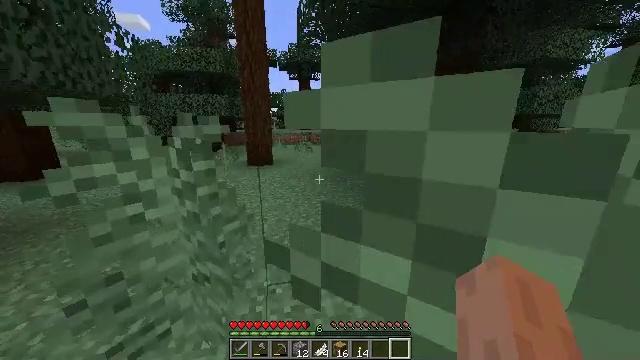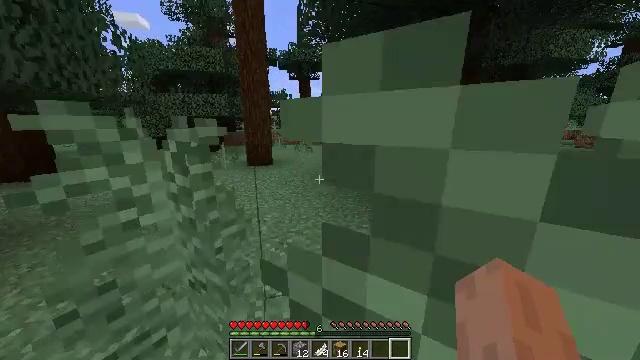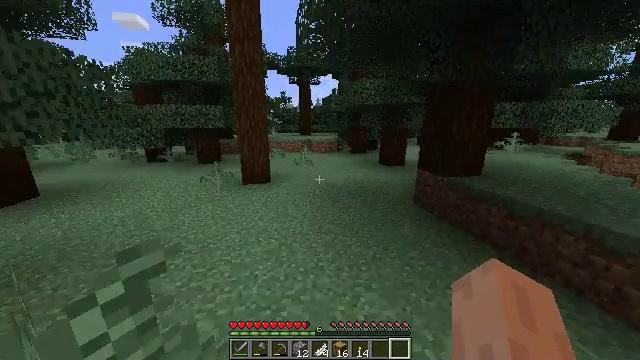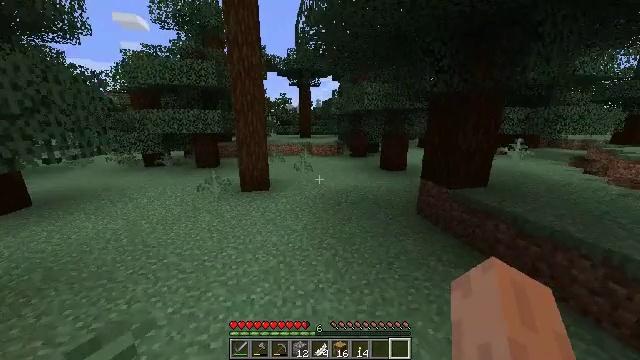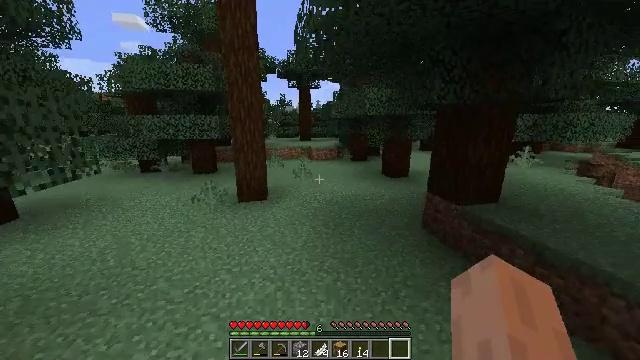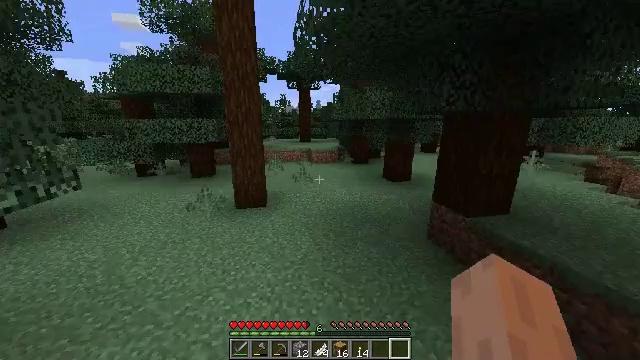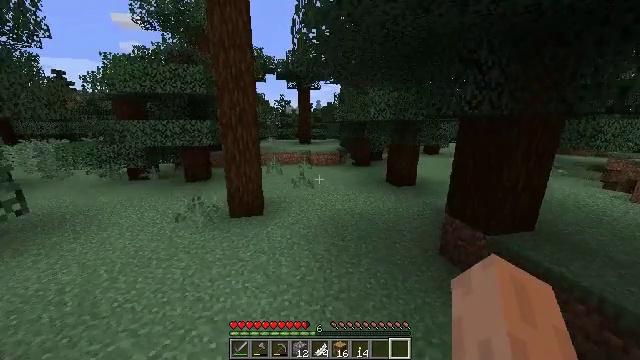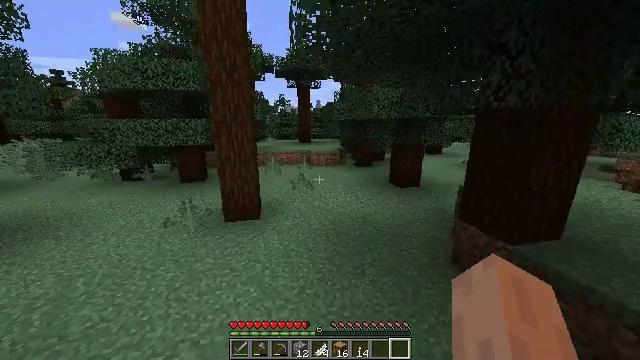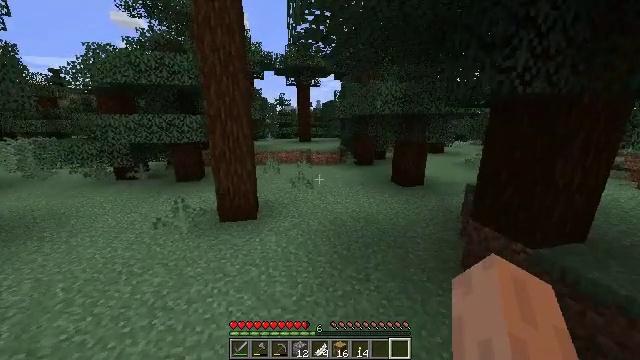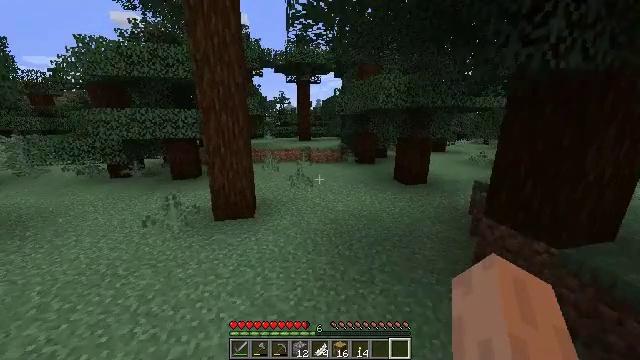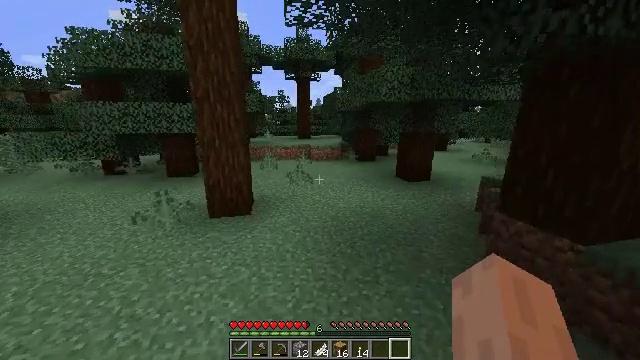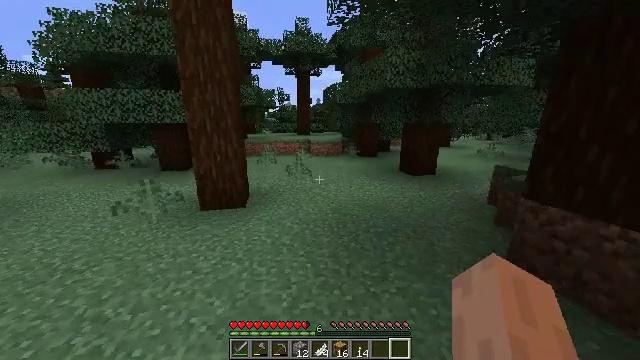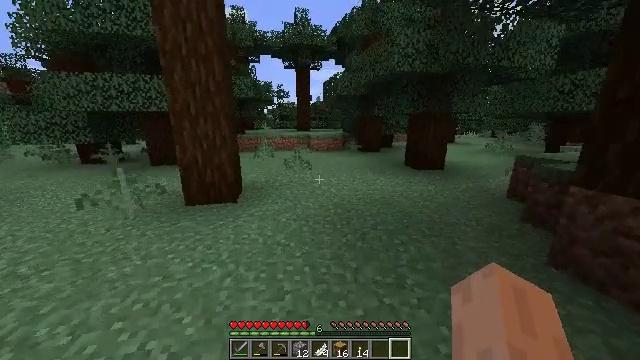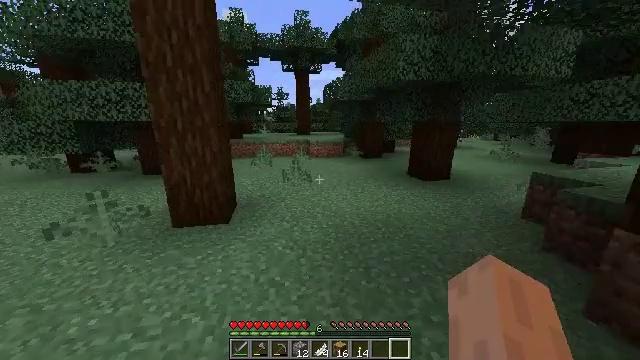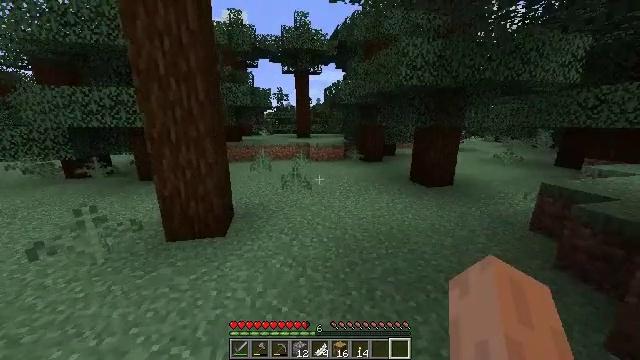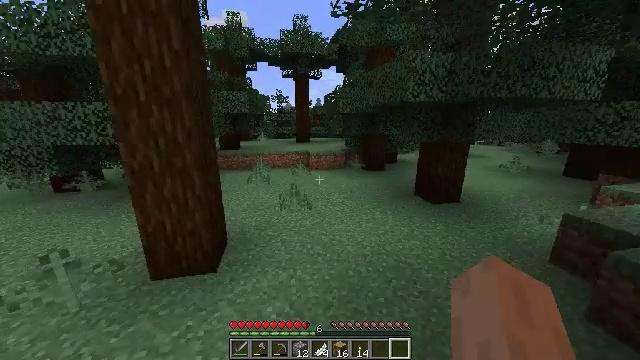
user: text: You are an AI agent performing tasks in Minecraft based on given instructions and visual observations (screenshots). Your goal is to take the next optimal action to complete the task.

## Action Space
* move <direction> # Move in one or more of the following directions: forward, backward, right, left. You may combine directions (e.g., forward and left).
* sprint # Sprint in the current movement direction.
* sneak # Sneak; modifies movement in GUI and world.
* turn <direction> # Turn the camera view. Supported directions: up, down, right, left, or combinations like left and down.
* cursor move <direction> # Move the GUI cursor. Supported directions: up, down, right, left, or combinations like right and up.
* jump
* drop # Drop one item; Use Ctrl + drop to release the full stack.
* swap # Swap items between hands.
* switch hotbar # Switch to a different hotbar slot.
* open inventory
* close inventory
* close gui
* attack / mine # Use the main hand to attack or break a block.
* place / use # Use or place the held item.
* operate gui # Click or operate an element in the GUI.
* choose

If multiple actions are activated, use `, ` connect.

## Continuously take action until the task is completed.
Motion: motion action
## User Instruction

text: Gather spruce log by chopping the tree.
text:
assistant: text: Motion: move forward, sprint, jump
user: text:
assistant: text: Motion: move forward, sprint, jump
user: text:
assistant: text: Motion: move forward, sprint, jump
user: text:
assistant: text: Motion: move forward, sprint, jump
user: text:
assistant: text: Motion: move forward, sprint, jump
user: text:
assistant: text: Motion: move forward, sprint, jump
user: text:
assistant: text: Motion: move forward, sprint, jump
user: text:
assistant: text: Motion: move forward, sprint, jump
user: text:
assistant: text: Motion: move forward, sprint, jump
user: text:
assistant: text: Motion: move forward, sprint, jump
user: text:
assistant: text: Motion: move forward, sprint, jump
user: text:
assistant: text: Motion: move forward, sprint, jump
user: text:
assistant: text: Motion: move forward, sprint, jump
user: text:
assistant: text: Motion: move forward, sprint, jump
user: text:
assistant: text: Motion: move forward, sprint, jump
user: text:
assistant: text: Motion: move forward, sprint, jump
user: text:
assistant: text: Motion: move forward, sprint, jump
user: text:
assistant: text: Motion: move forward, sprint, jump
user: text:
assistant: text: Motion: move forward, sprint, jump
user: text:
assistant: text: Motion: move forward, sprint, jump
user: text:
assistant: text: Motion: move forward, sprint, jump
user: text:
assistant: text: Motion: move forward, sprint, jump
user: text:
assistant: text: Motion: move forward, sprint, jump
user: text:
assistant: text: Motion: move forward, sprint, turn left and down, jump
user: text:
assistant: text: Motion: move forward, sprint, turn left and down, jump
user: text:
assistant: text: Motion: move forward, sprint, jump
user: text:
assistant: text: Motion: move forward, sprint, jump
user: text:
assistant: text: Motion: move forward, sprint, turn left and up, jump
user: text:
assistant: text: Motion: move forward, sprint, turn left, jump
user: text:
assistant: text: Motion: move forward, sprint, jump